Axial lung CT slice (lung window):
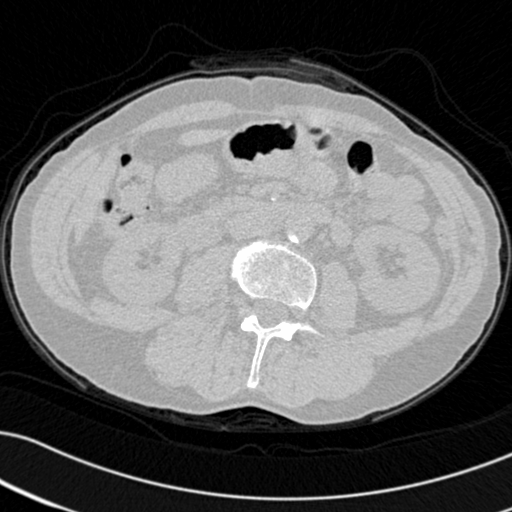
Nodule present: no